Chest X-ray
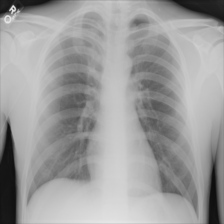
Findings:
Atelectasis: negative
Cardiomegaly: negative
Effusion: negative
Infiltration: negative
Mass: negative
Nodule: negative
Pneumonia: negative
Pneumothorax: negative
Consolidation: negative
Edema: negative
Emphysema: negative
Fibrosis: negative
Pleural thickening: negative
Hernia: negative